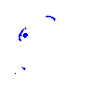
Particle: electron